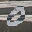
Label: 0